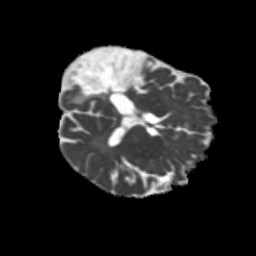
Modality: MD
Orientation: axial
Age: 58
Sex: male
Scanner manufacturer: siemens
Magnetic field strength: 3 T
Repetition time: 5.25 s
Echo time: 0.08 s